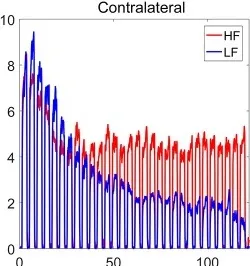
The contralateral. Side.
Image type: electrography (ekg)